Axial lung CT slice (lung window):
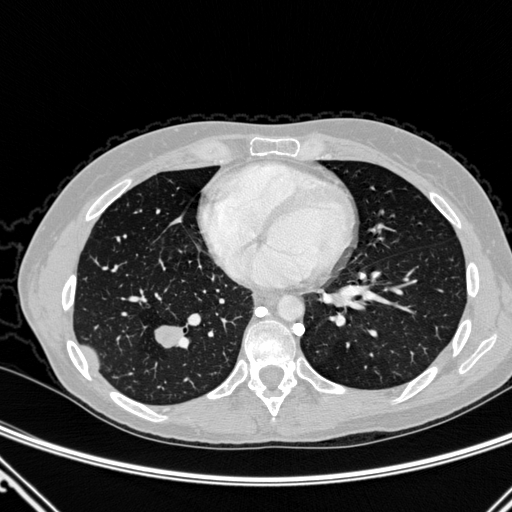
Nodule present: yes
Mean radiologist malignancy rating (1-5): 4.25